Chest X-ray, PA view. Patient: 64 years old, sex M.
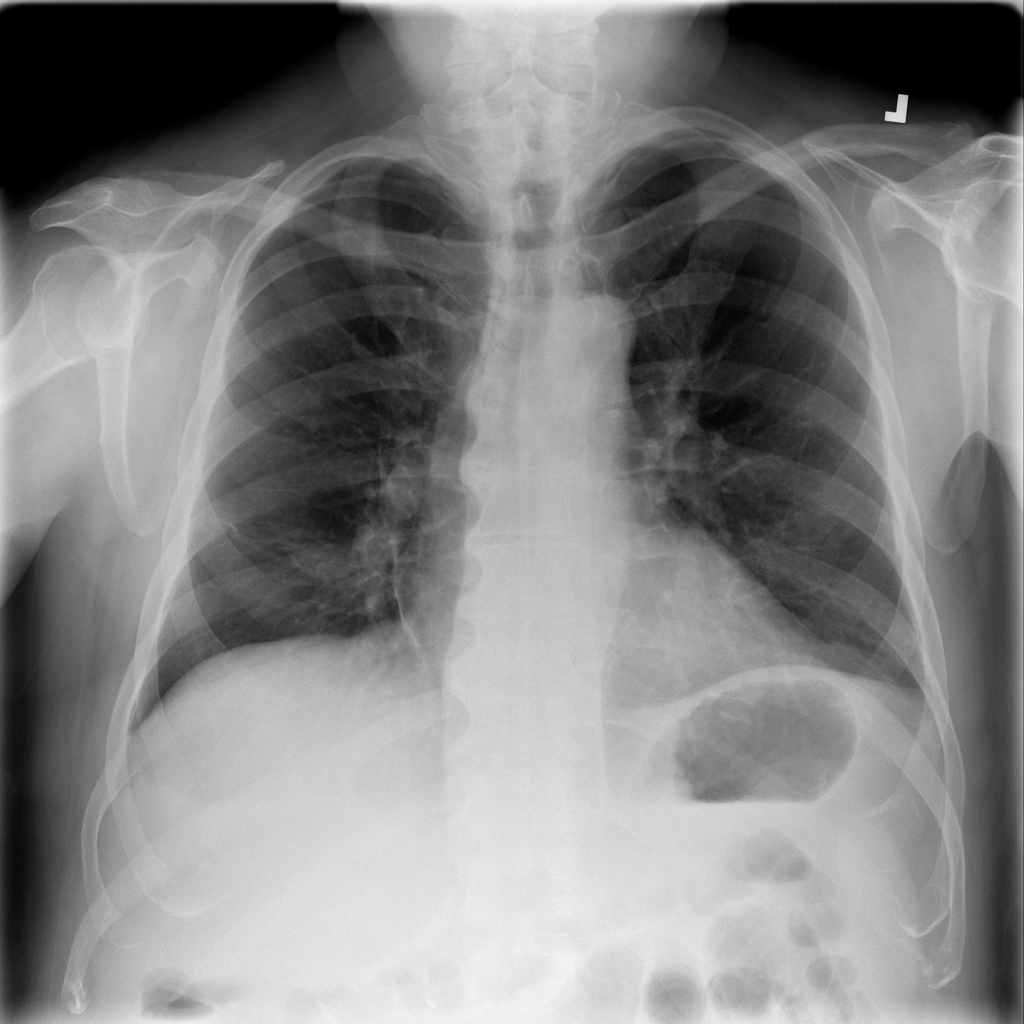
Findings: Infiltration